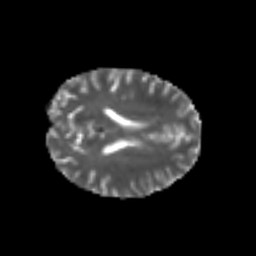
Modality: T2w
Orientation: axial
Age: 25
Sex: male
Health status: healthy